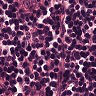
Metastatic tissue present: no